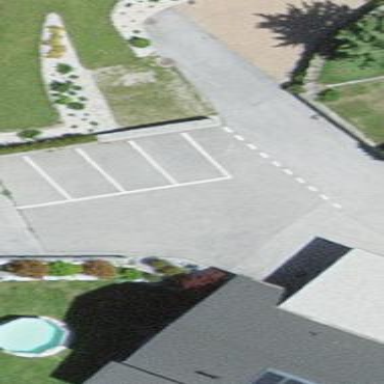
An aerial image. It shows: Parking area.